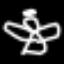
Label: angel